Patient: sex M, age 66
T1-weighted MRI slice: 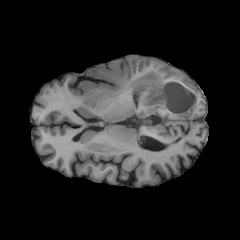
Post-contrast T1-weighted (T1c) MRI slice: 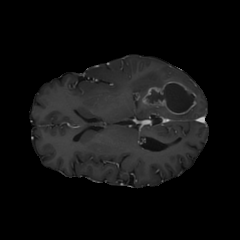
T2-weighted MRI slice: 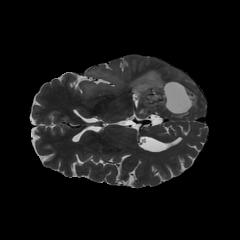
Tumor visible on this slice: yes
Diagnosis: Glioblastoma, IDH-wildtype
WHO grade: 4